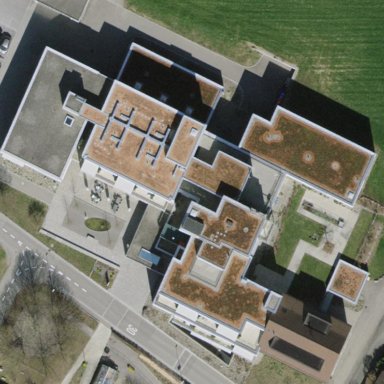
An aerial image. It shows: Dormitory building.